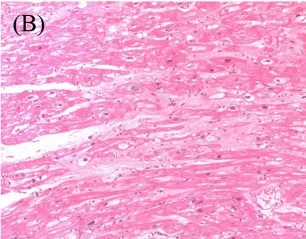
(A,B) The structural changes of this transplant recipient's myocardium, being magnified respectivelyx100 and x400 by light microscope. The myocardium of the specimen from the heart transplant recipient revealed hypertrophy of cardiomyocytes with disordered arrangement; segmental vacuolar degeneration; and myocardial fibers blurring.
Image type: pathology (h&e)